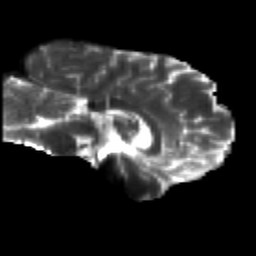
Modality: T2w
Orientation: sagittal
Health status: healthy
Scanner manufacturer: siemens
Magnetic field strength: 3 T
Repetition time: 12 s
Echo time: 0.092 s